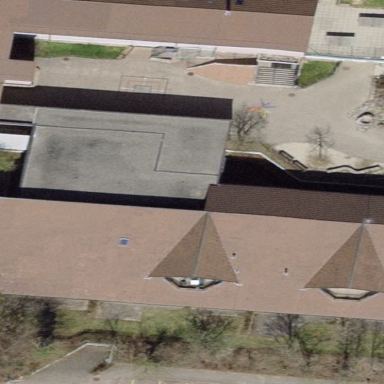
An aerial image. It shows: School building or complex.